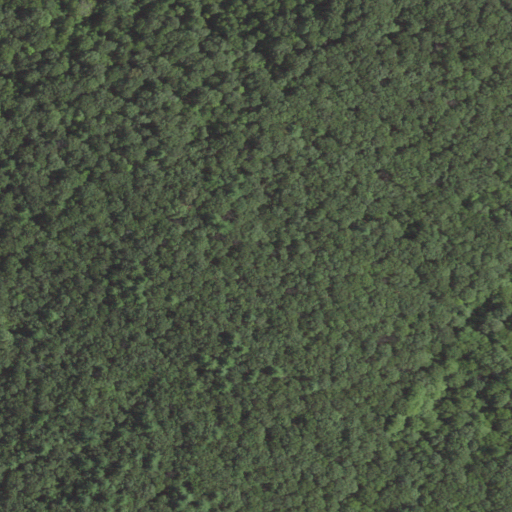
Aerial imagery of mountain in New York named Waldo Hill containing only deciduous forest